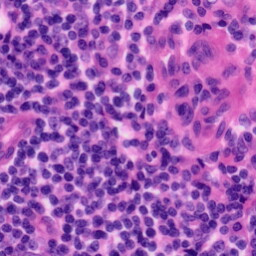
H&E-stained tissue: Tonsil